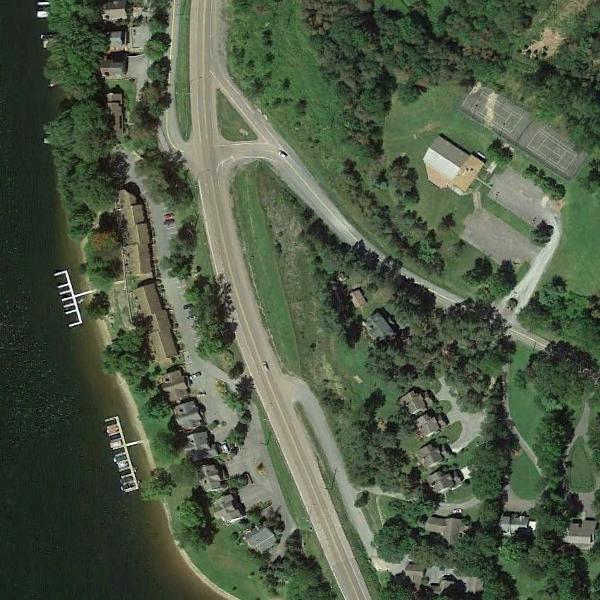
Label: Resort